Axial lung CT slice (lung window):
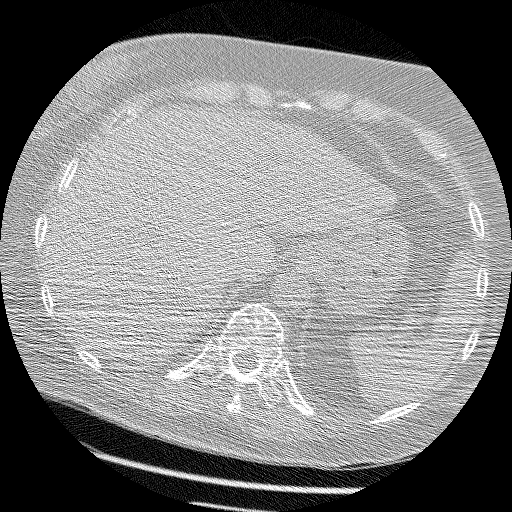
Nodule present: no